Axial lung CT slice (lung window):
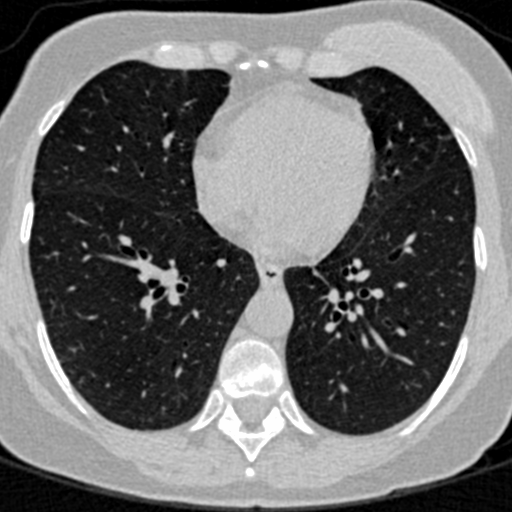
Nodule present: no